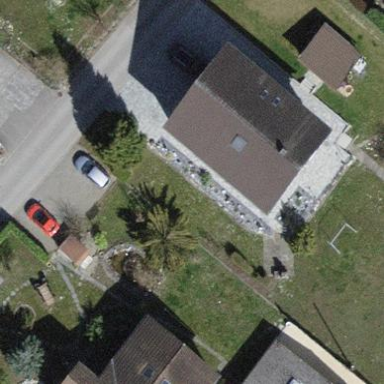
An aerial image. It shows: Building with tiled roof.